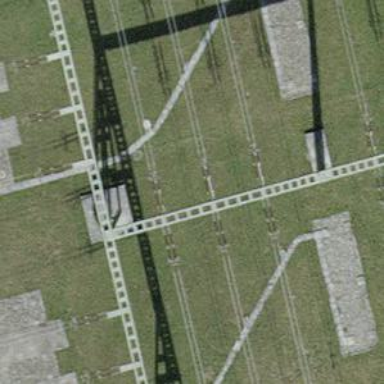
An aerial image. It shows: Power line carrying busbar.